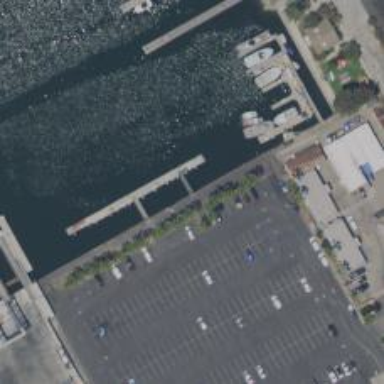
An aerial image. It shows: Man-made pier.